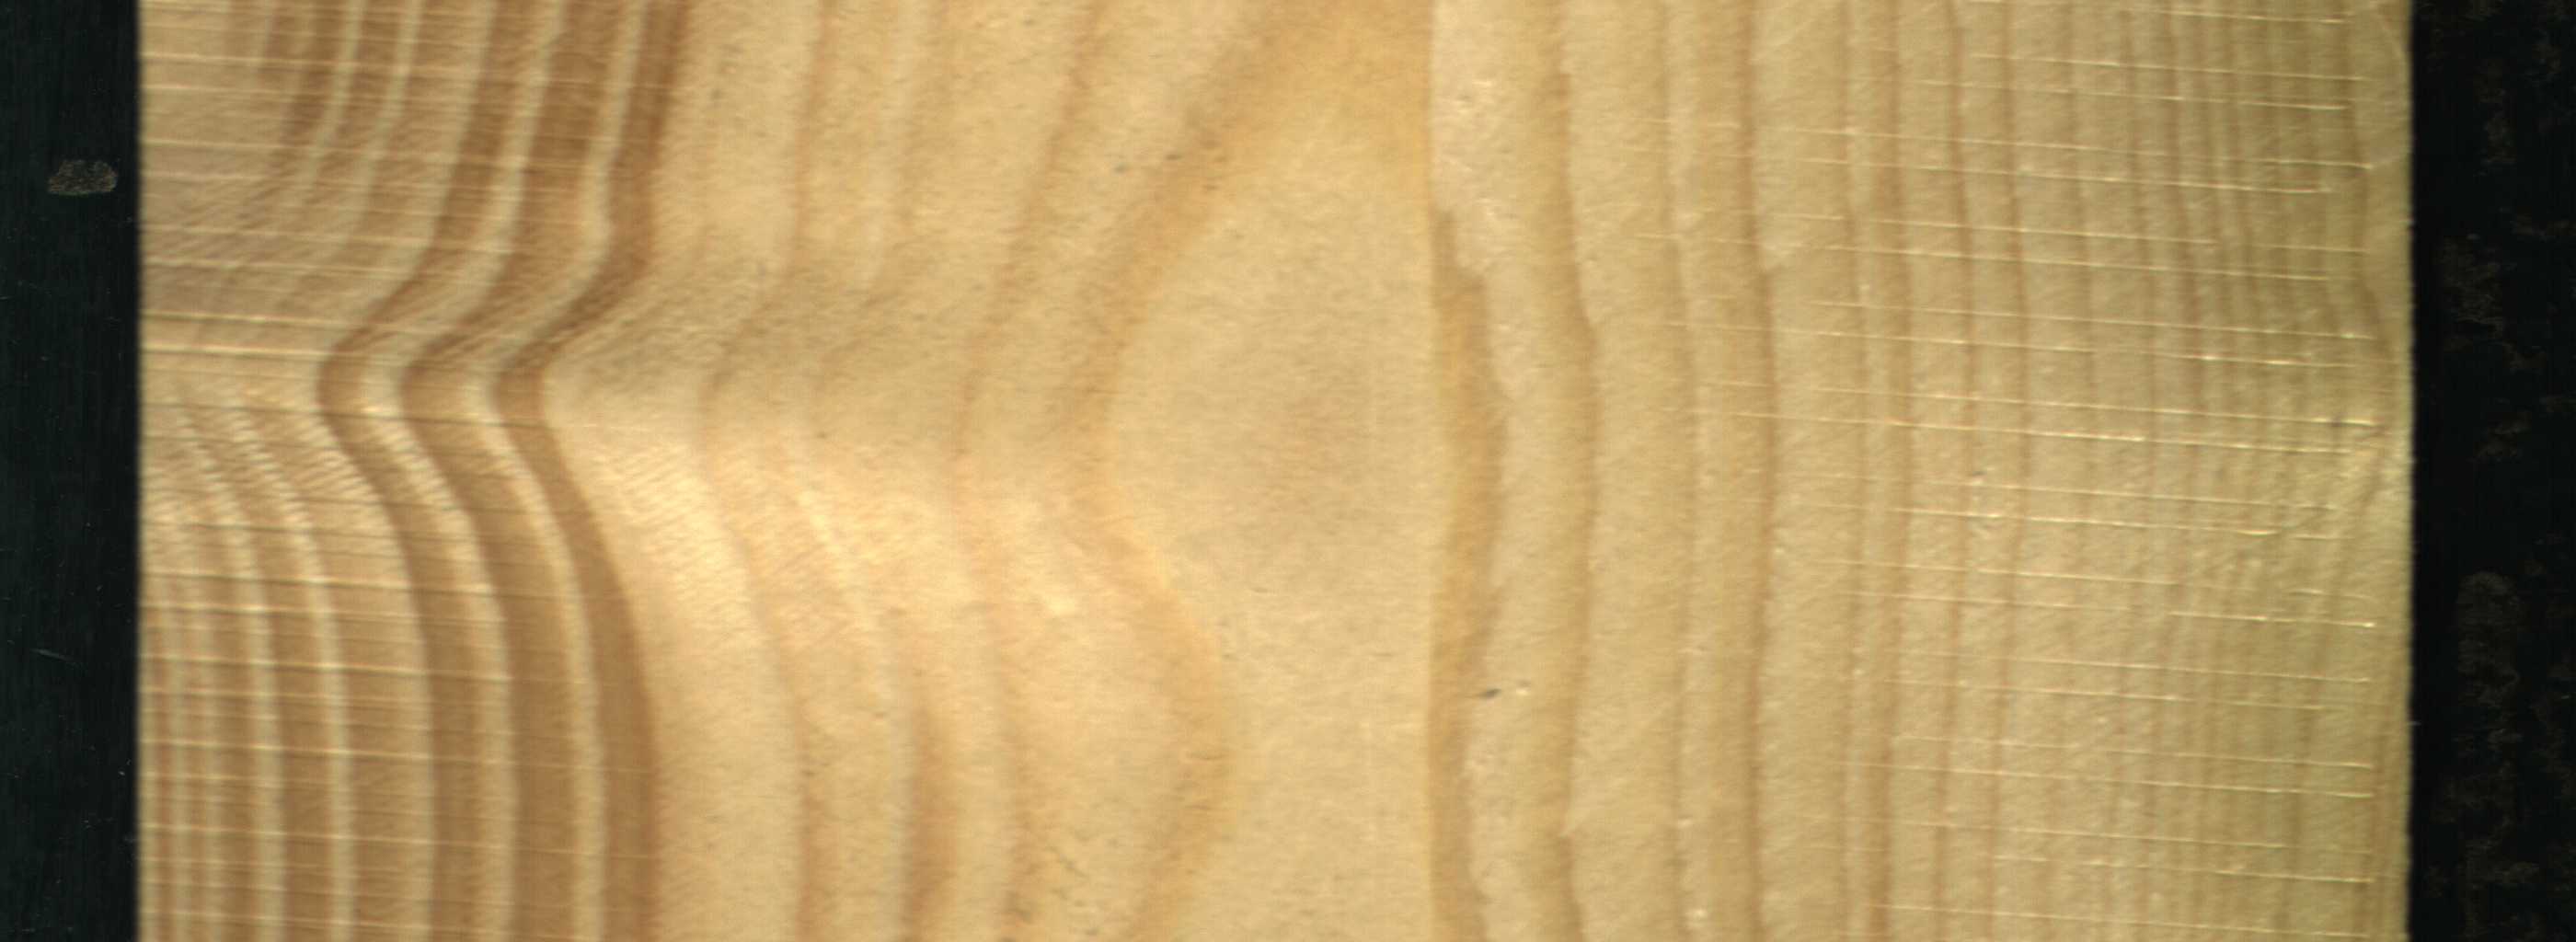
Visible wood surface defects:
Quartzity